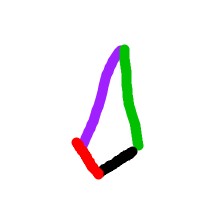
Shape: kite